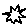
Label: star